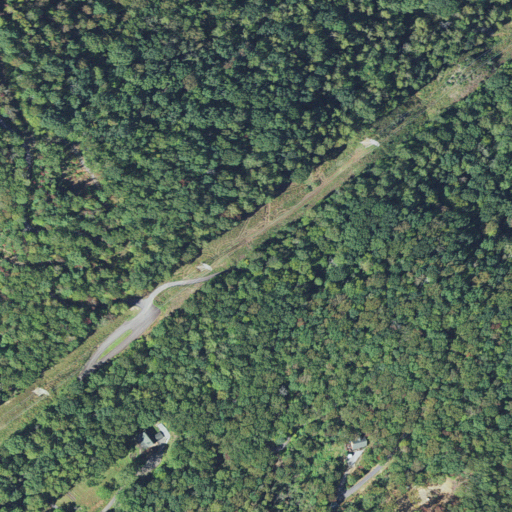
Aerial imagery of gap in North Carolina named Ballard Gap containing deciduous forest, mixed forest, open development, and shrub